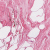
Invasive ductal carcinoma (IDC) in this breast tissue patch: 0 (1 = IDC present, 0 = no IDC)